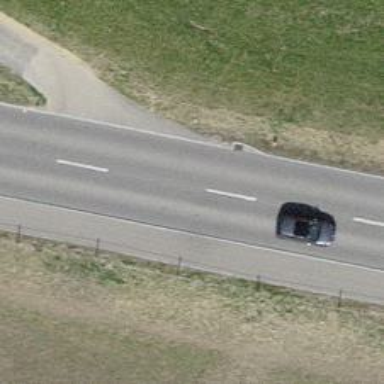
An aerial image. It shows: Tertiary road.